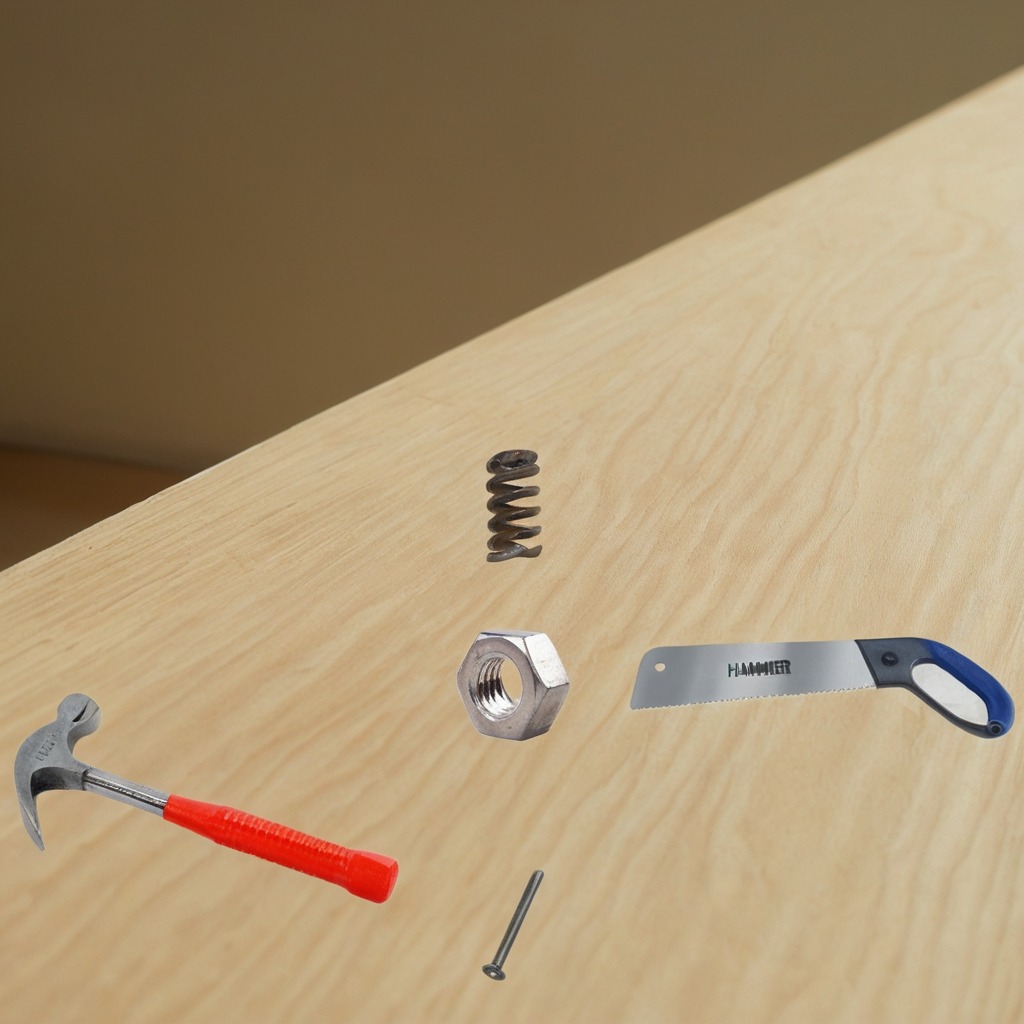
A hammer, an iron nail, a coiled metal spring, a handheld metal saw, and a metal nut are lying on the plywood surface.